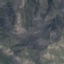
Land use / land cover: HerbaceousVegetation